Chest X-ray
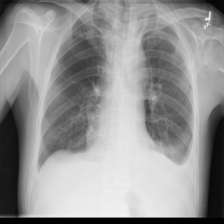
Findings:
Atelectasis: negative
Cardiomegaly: negative
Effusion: negative
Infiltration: negative
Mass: negative
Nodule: negative
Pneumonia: negative
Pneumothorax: positive
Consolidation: negative
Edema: negative
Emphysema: negative
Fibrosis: negative
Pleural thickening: negative
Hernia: negative